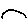
Label: car